如图，在平面直角坐标系中，正方形$A_1B_1C_1A_2$与正方形$A_2B_2C_2A_3$是相似图形，且相似比为$\frac{1}{2}$，点$A_1$，$A_2$，$A_3$在$x$轴上，延长$A_3C_2$交射线$OB_1$于点$B_3$，以$A_3B_3$为边作正方形$A_3B_3C_3A_4$；延长$A_4C_3$交射线$OB_1$于点$B_4$，以$A_4B_4$为边作正方形$A_4B_4C_4A_5$，…．按照这样的规律继续作下去，若$OA_1=1$，则$\triangle B_{2023}C_{2023}B_{2024}$的面积为\underline{\quad\quad}．}

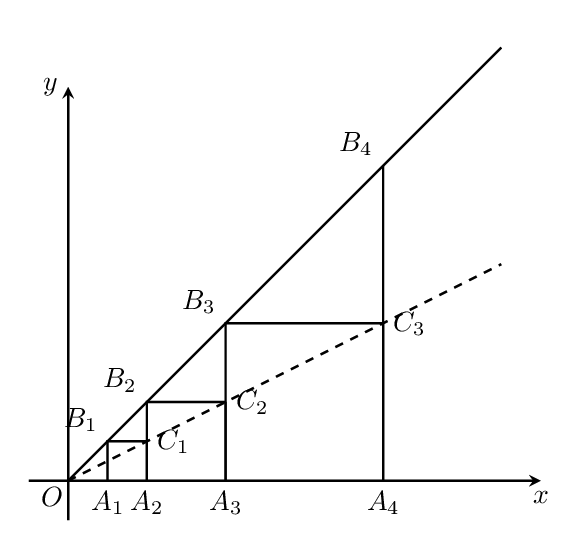
【解答】
\vspace{0.5cm}
\noindent\textbf{【答案】$2^{4043}$（或$\frac{1}{2} \times 4^{2022}$）}

\vspace{0.5cm}
\noindent\textbf{【分析】本题考查的是图形的变化规律，根据位似图形的性质求出$OA_2$，根据正方形的面积公式计算，总结规律，根据规律解答即可．}

\vspace{0.5cm}
\noindent\textbf{【详解】解：$\because$正方形$A_1B_1C_1A_2$与正方形$A_2B_2C_2A_3$是相似图形，且相似比为$\frac{1}{2}$，}
\noindent\textbf{$\therefore \frac{A_1B_1}{A_2B_2} = \frac{1}{2}$，}
\noindent\textbf{$\because A_1B_1 \perp x$轴，$A_2B_2 \perp x$轴，}
\noindent\textbf{$\therefore A_1B_1 \parallel A_2B_2$，}
\noindent\textbf{$\therefore \triangle OA_1B_1 \backsim \triangle OA_2B_2$，}
\noindent\textbf{$\therefore \frac{OA_1}{OA_2} = \frac{A_1B_1}{A_2B_2} = \frac{1}{2}$，}
\noindent\textbf{$\because OA_1 = 1$，}
\noindent\textbf{$\therefore OA_2 = 2$，}
\noindent\textbf{$\therefore A_1A_2 = 1$，}
\noindent\textbf{$\therefore A_1B_1 = 1$，$B_1C_1 = 1$，$A_2B_2 = 2$，}
\noindent\textbf{$\therefore B_2C_1 = 1$，}
\noindent\textbf{$\therefore \triangle B_1C_1B_2$的面积$= \frac{1}{2} \times 1 \times 1 = \frac{1}{2} \times 4^0$；}
\noindent\textbf{$\because OA_2 = A_2B_2 = 2$，}
\noindent\textbf{$\therefore \angle B_1OA_1 = 45^\circ$，}
\noindent\textbf{$\therefore OA_3 = A_3B_3 = 4$，}
\noindent\textbf{$\therefore \triangle B_2C_2B_3$的面积$= \frac{1}{2} \times 2 \times 2 = 2 = \frac{1}{2} \times 4^1$；}
\noindent\textbf{同理可得，$\triangle B_3C_3B_4$的面积$= \frac{1}{2} \times 4 \times 4 = 8 = \frac{1}{2} \times 4^2$；}
\noindent\textbf{……}
\noindent\textbf{则$\triangle B_{2023}C_{2023}B_{2024}$的面积为$\frac{1}{2} \times 4^{2022} = 2^{4043}$，}
\noindent\textbf{故答案为：$2^{4043}$（或$\frac{1}{2} \times 4^{2022}$）．}